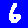
Digit: 6